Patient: sex F, age 62
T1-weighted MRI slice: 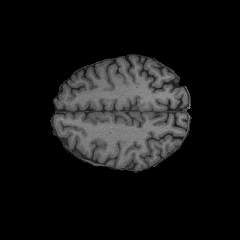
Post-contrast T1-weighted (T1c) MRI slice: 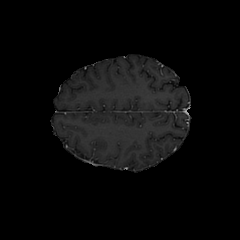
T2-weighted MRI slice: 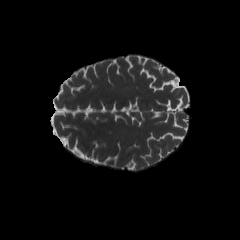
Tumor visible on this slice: no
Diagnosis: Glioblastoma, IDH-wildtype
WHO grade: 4